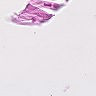
Metastatic tissue present: no